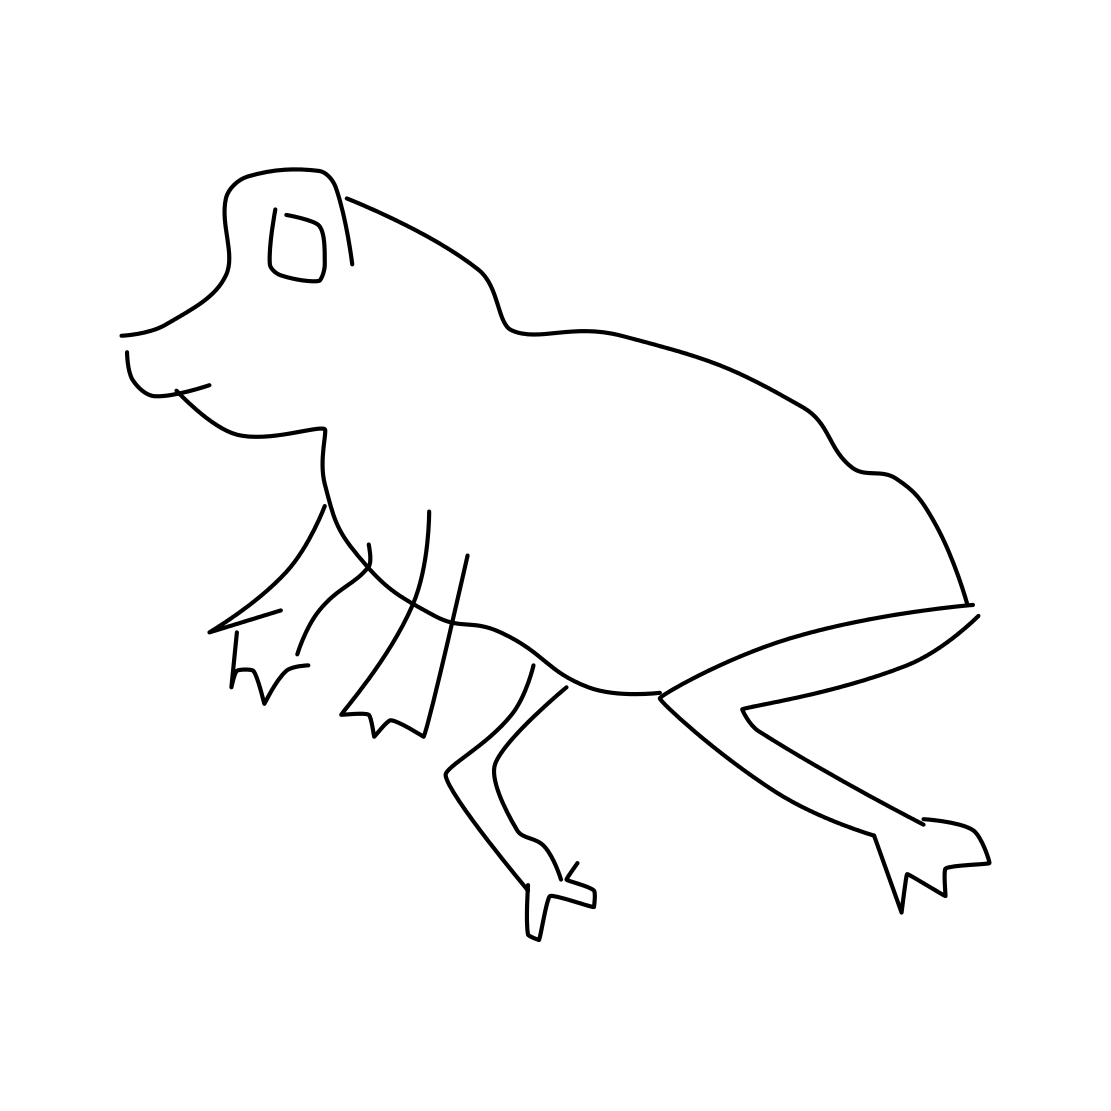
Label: frog